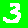
Digit: 3